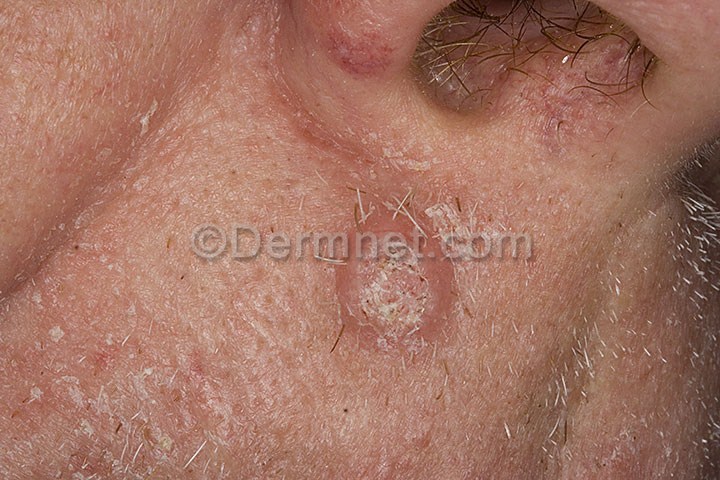
Disease: Seborrheic Keratoses and other Benign Tumors